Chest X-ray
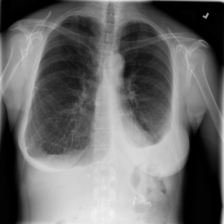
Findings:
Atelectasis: negative
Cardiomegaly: negative
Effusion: negative
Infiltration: negative
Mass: negative
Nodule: negative
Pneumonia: negative
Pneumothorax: negative
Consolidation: negative
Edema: negative
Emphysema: negative
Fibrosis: positive
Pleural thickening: negative
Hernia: negative